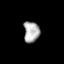
Tissue: lung
Cell type: T cells
Senescence score: 0.1939
Nuclear area (px): 326
Mean DAPI intensity: 173.893